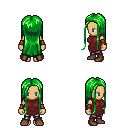
a pixel art fantasy rpg character, female body template, human, tanned skin, maroon tunic, metal pants, green extra-long hairstyle, leather bracers, brown shoes, four views (front, back, left, right), 2x2 character sprite sheet, small pixel art, hard edges, no anti-aliasing